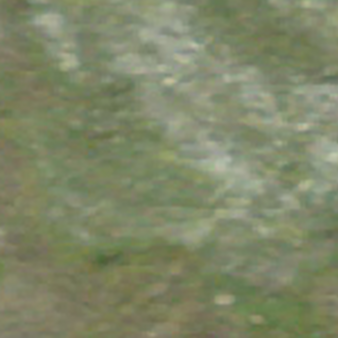
Label: other